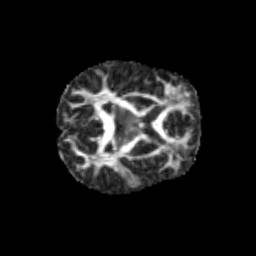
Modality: FA
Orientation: axial
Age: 12
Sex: female
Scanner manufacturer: siemens
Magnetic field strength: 3 T
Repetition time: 3.8 s
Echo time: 0.07 s